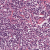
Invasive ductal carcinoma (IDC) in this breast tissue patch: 1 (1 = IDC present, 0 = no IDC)